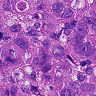
Metastatic tissue present: yes